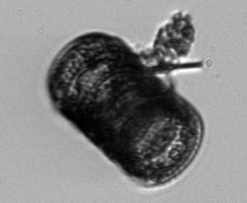
Label: Paralia_sulcata